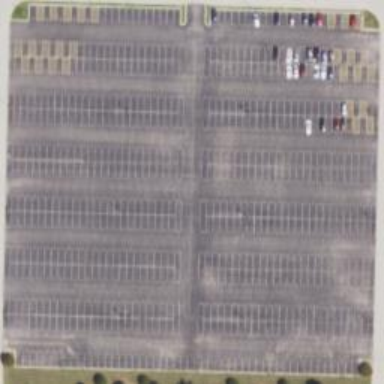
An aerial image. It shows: Paved parking area.